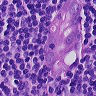
Metastatic tissue present: yes